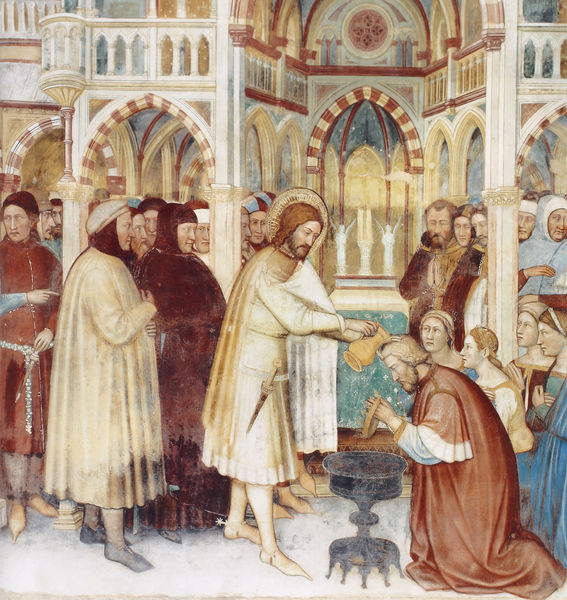
Titel: Cappella di S. Giorgio: Leben Jesu, Marienkrönung, Legende der hll. Georg, Katharina und Lucia
Künstler: Altichiero
Standort: Padua, Capella di S. Giorgio (EU - I - Venetien)
Schlagwörter: blau, gemälde, mann, umhang, wasser, weiß, frauen, grün, menschen, fenster, männer, profil, säulen, rot, bibel, johannes, neues testament, täufer, kirche, gewand, gold, gotik, krone, renaissance, kanne, krug, bogen, italien, zuschauer, backstein, könig, wandmalerei, bögen, gewölbe, becken, knien, mäntel, beten, altar, kathedrale, heiligenschein, spitzbogen, spitzbögen, christus, jesus, dolch, priester, segnung, geistliche, tempel, fresko, heilig, taufe, christen, fresco, sakralbau, roben, waschung, taufbecken, maurisch, basin, giotto, jesusu, gürte, kieen, kniene, wasserbasin, 1400, mänte